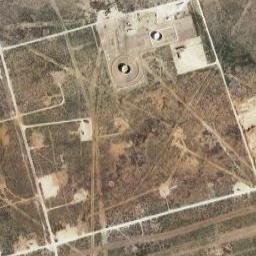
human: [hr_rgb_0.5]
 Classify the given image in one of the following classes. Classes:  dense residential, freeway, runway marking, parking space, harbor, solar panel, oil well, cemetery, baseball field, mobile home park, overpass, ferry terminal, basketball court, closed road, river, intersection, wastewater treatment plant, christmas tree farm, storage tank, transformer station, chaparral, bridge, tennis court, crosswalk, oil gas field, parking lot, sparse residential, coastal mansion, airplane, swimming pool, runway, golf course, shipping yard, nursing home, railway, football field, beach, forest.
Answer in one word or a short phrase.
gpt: oil gas field